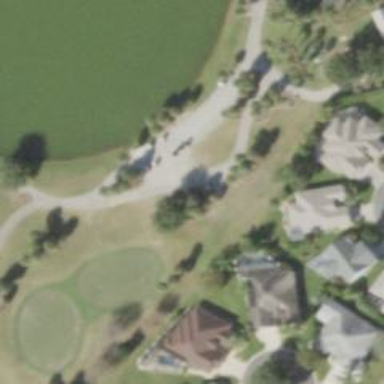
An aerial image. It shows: Golf cartpath that is also road path.